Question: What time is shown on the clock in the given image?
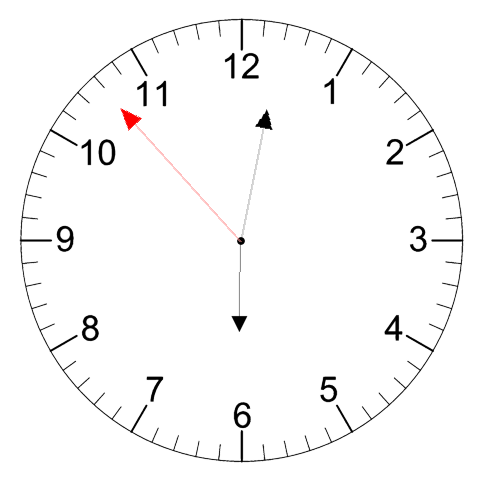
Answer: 06:01:53